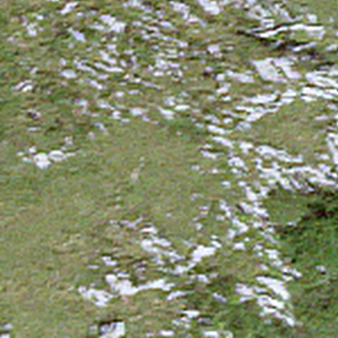
Label: other